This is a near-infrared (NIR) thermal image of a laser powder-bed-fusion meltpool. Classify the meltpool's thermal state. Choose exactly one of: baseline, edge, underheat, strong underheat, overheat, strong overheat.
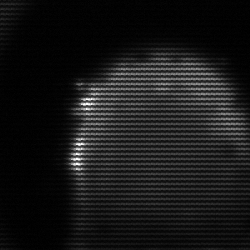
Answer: edge